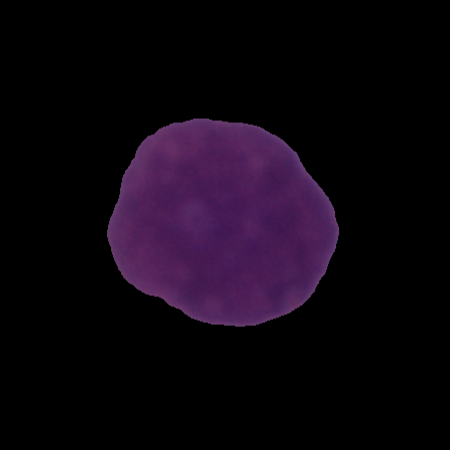
Label: cancer